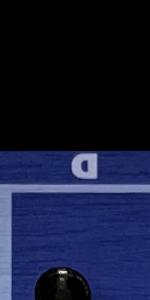
Label: Empty